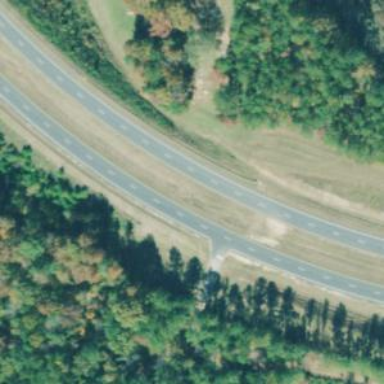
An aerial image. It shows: Asphalt road classified as trunk highway.